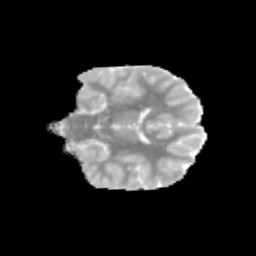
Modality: MD
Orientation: coronal
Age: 11
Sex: male
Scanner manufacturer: siemens
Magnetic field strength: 3 T
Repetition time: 3.8 s
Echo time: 0.07 s